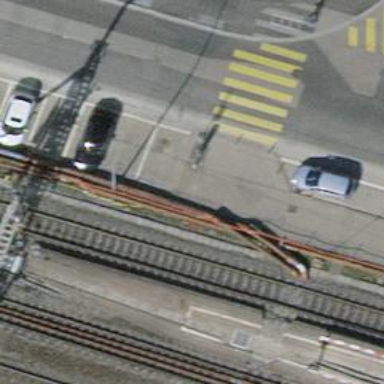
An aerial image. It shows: Kerb barrier.